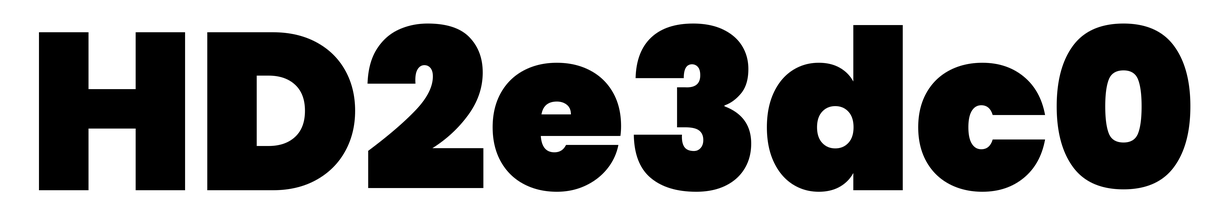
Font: Poppins-Black